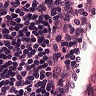
Metastatic tissue present: no